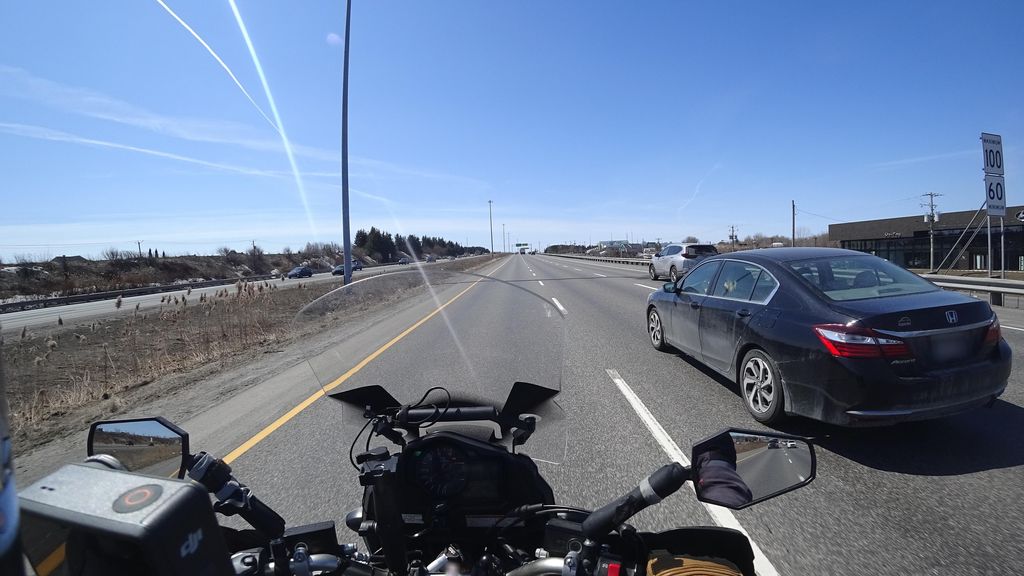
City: quebec_city